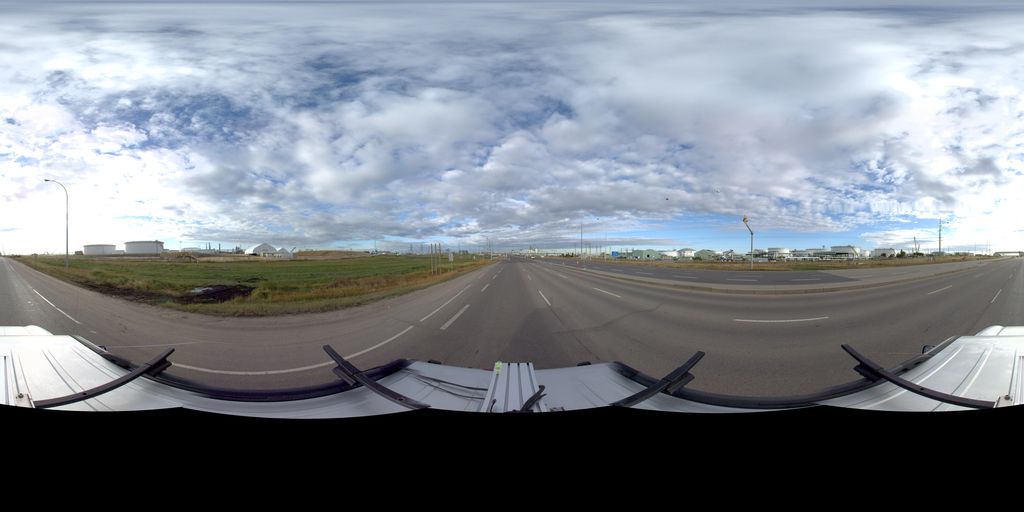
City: edmonton